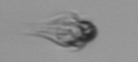
Label: Mesodinium